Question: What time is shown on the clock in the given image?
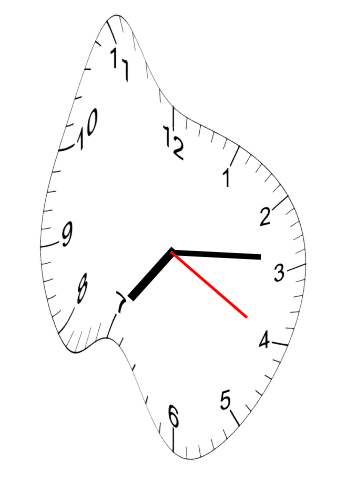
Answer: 07:14:20